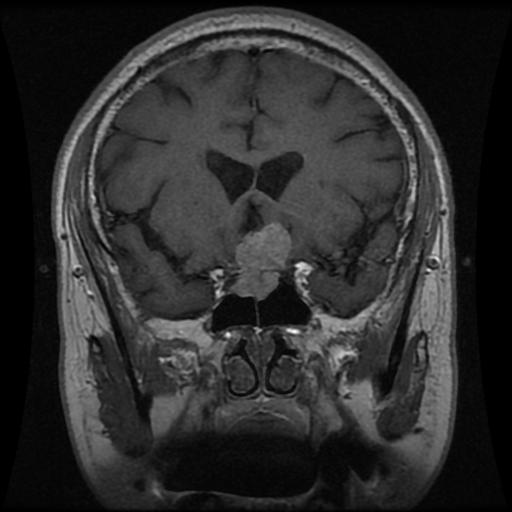
Label: pituitary